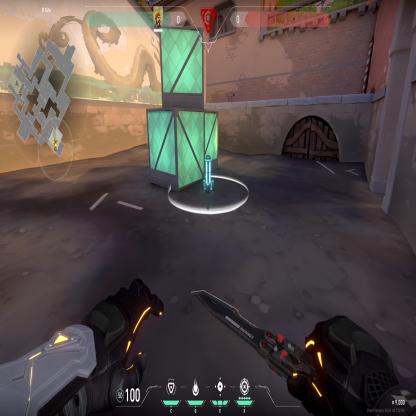
Label: planted spike